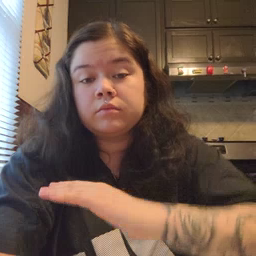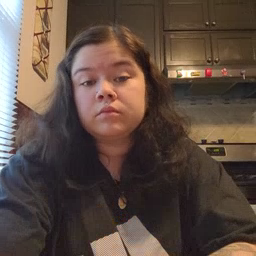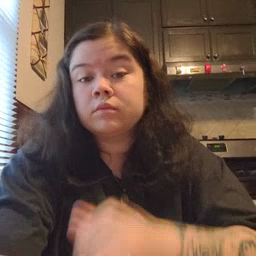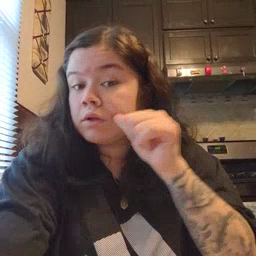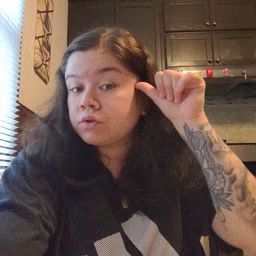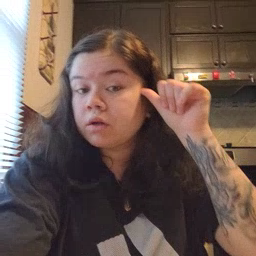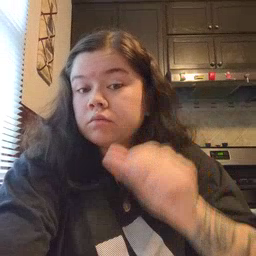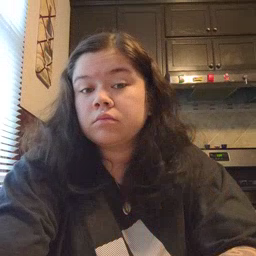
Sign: yesterday